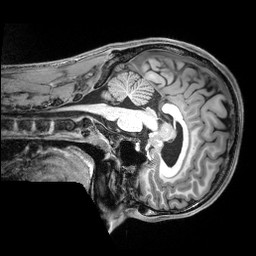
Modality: T1w
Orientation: sagittal
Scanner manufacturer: siemens
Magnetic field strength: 3 T
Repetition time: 2.5 s
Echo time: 0.00343 s